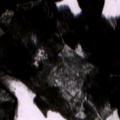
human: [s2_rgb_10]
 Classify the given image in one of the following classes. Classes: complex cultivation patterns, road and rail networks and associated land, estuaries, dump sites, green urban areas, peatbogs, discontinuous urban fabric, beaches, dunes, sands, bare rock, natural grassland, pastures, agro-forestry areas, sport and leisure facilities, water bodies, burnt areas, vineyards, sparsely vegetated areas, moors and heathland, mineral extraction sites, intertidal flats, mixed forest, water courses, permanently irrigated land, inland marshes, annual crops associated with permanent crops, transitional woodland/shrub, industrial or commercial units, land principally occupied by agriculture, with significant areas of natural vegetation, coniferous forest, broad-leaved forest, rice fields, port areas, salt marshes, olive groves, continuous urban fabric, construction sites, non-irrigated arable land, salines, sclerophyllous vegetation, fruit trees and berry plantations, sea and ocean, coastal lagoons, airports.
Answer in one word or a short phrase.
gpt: non-irrigated arable land, coniferous forest, mixed forest, peatbogs